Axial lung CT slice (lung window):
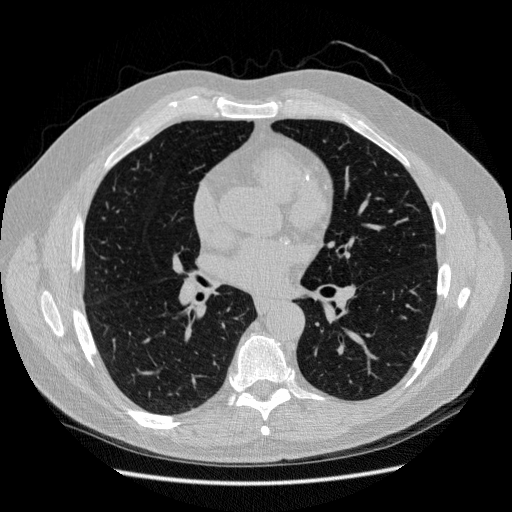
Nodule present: no